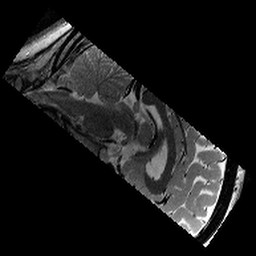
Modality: T2w
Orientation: sagittal
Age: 14
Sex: female
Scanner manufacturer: siemens
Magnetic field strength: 3 T
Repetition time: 9.23 s
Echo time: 0.067 s